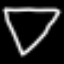
Label: diamond